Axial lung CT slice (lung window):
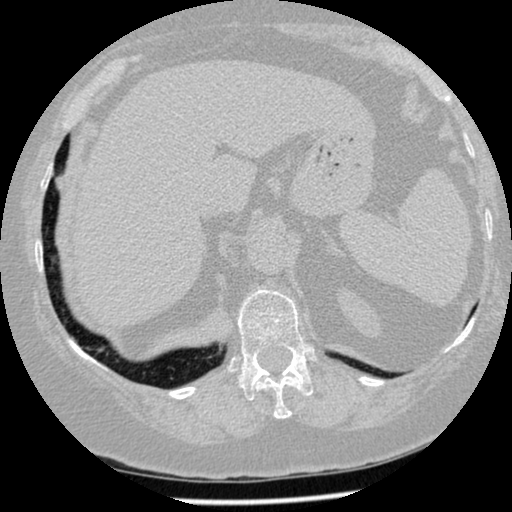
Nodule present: no